Aerial crown-view tile of a tropical tree (Barro Colorado Island, Panama), acquired 20250124:
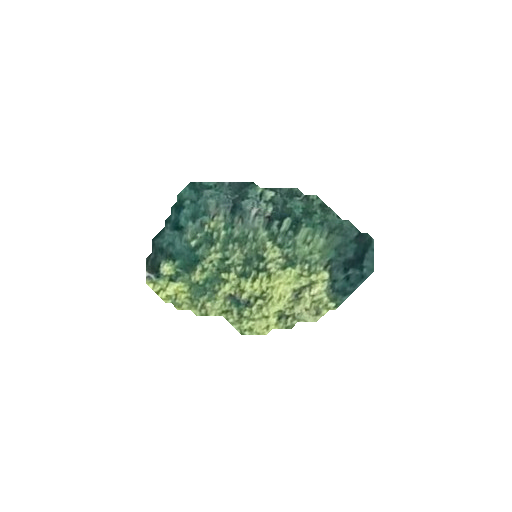
Species: Calophyllum longifolium
GBIF accepted scientific name: Calophyllum longifolium
Crown area: 37.835 m²